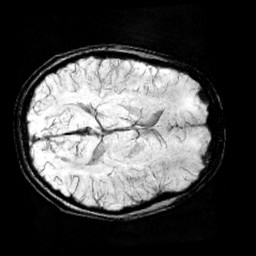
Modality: minIP
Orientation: axial
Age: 13
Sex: male
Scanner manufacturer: siemens
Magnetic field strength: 3 T
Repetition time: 0.027 s
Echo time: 0.02 s